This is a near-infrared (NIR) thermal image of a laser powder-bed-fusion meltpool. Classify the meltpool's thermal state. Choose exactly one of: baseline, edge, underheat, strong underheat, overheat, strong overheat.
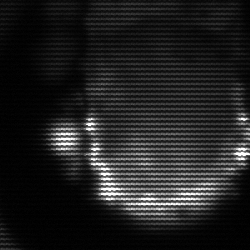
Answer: baseline